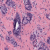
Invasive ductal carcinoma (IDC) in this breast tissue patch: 1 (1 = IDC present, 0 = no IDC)